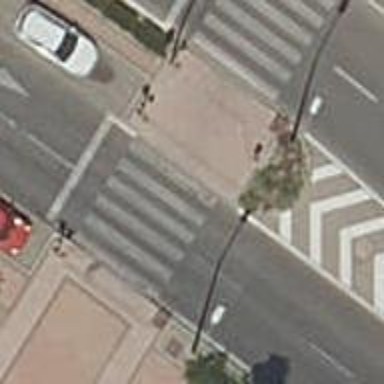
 there are traffic signals and zebra crossing."